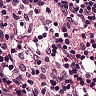
Metastatic tissue present: no